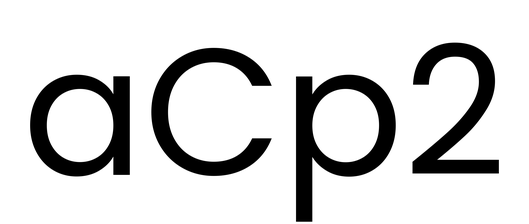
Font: Poppins-Regular